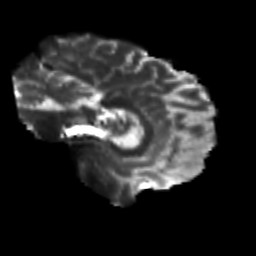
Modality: T2w
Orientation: sagittal
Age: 29
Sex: male
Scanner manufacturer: siemens
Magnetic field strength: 3 T
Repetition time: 3.5 s
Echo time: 0.113 s